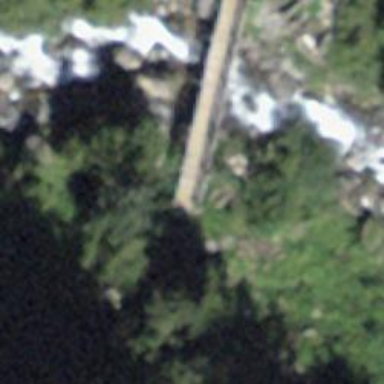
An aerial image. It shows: Path on bridge.